Interaction volume radius: 5 \u00c5
Interaction volume height: 30 \u00c5
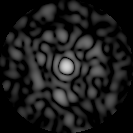
Disorder parameter: 0.8161